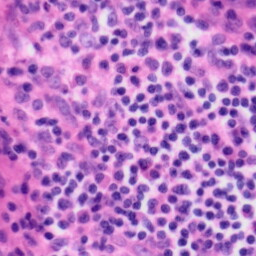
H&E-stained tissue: Tonsil